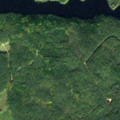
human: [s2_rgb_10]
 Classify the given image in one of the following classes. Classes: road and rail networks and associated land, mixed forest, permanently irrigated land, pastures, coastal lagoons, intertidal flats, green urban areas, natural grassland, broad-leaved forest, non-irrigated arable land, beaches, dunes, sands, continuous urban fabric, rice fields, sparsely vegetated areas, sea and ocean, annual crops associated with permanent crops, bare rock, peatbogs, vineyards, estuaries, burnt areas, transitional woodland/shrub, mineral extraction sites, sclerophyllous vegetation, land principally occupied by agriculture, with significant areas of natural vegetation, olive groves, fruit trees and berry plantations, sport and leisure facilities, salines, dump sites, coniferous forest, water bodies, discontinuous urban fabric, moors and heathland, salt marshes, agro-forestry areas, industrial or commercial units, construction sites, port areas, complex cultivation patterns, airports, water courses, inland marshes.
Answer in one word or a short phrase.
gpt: coniferous forest, mixed forest, water bodies